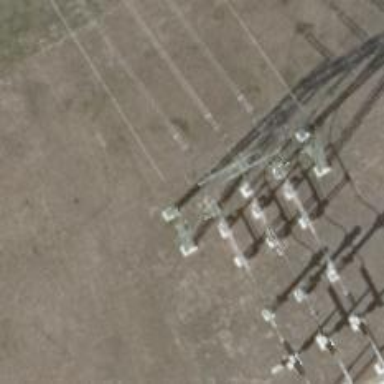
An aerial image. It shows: Bay for power lines.